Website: macys
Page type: customer-info-address
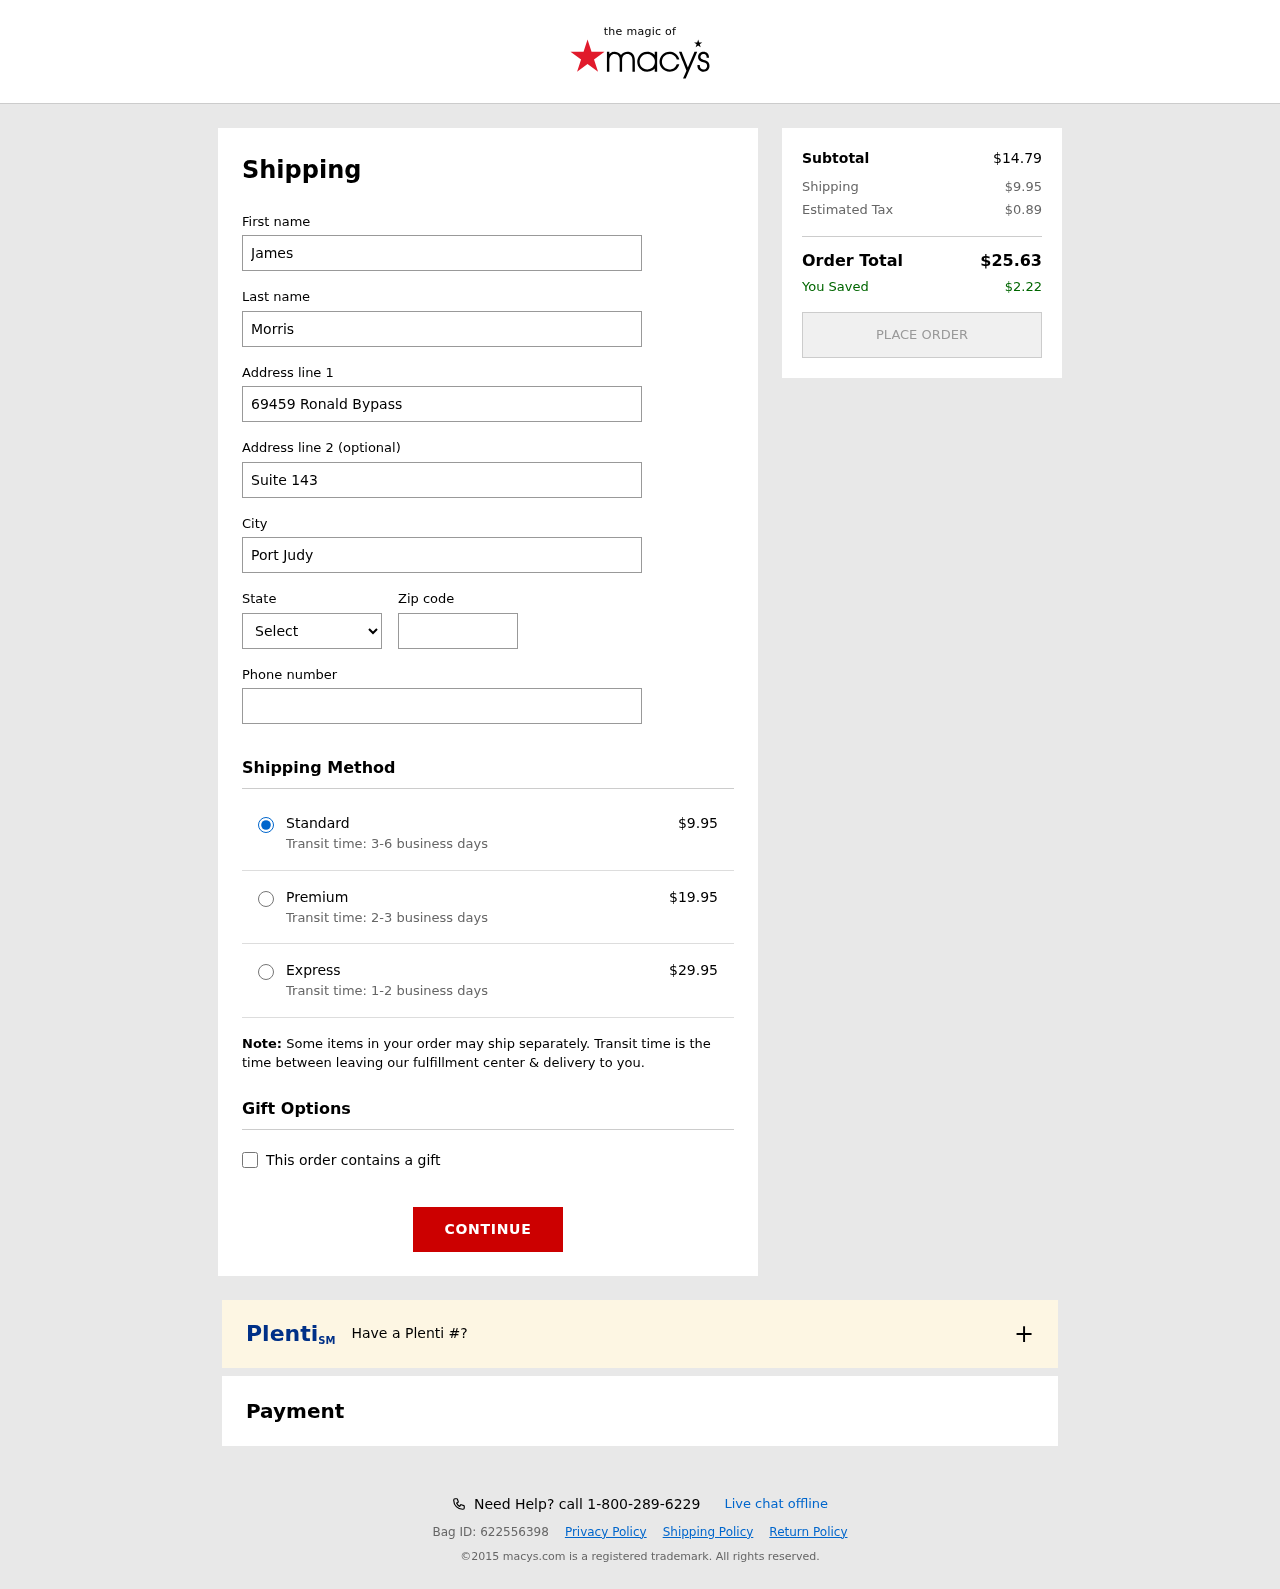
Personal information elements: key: PII_CITY
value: Port Judy
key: PII_FIRSTNAME
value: James
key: PII_LASTNAME
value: Morris
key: PII_PHONE
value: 9775722069
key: PII_POSTCODE
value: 94397
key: PII_STATE_ABBR
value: NV
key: PII_STREET
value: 69459 Ronald Bypass
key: PII_STREET2
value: Suite 143
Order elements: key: ORDER_SHIPPING_COST
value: $9.95
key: ORDER_SHIPPING_COST_PREMIUM
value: $19.95
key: ORDER_SHIPPING_COST_EXPRESS
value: $29.95
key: ORDER_SUBTOTAL
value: $14.79
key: ORDER_TAX
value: $0.89
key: ORDER_TOTAL
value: $25.63
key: ORDER_SAVINGS
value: $2.22